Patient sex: M
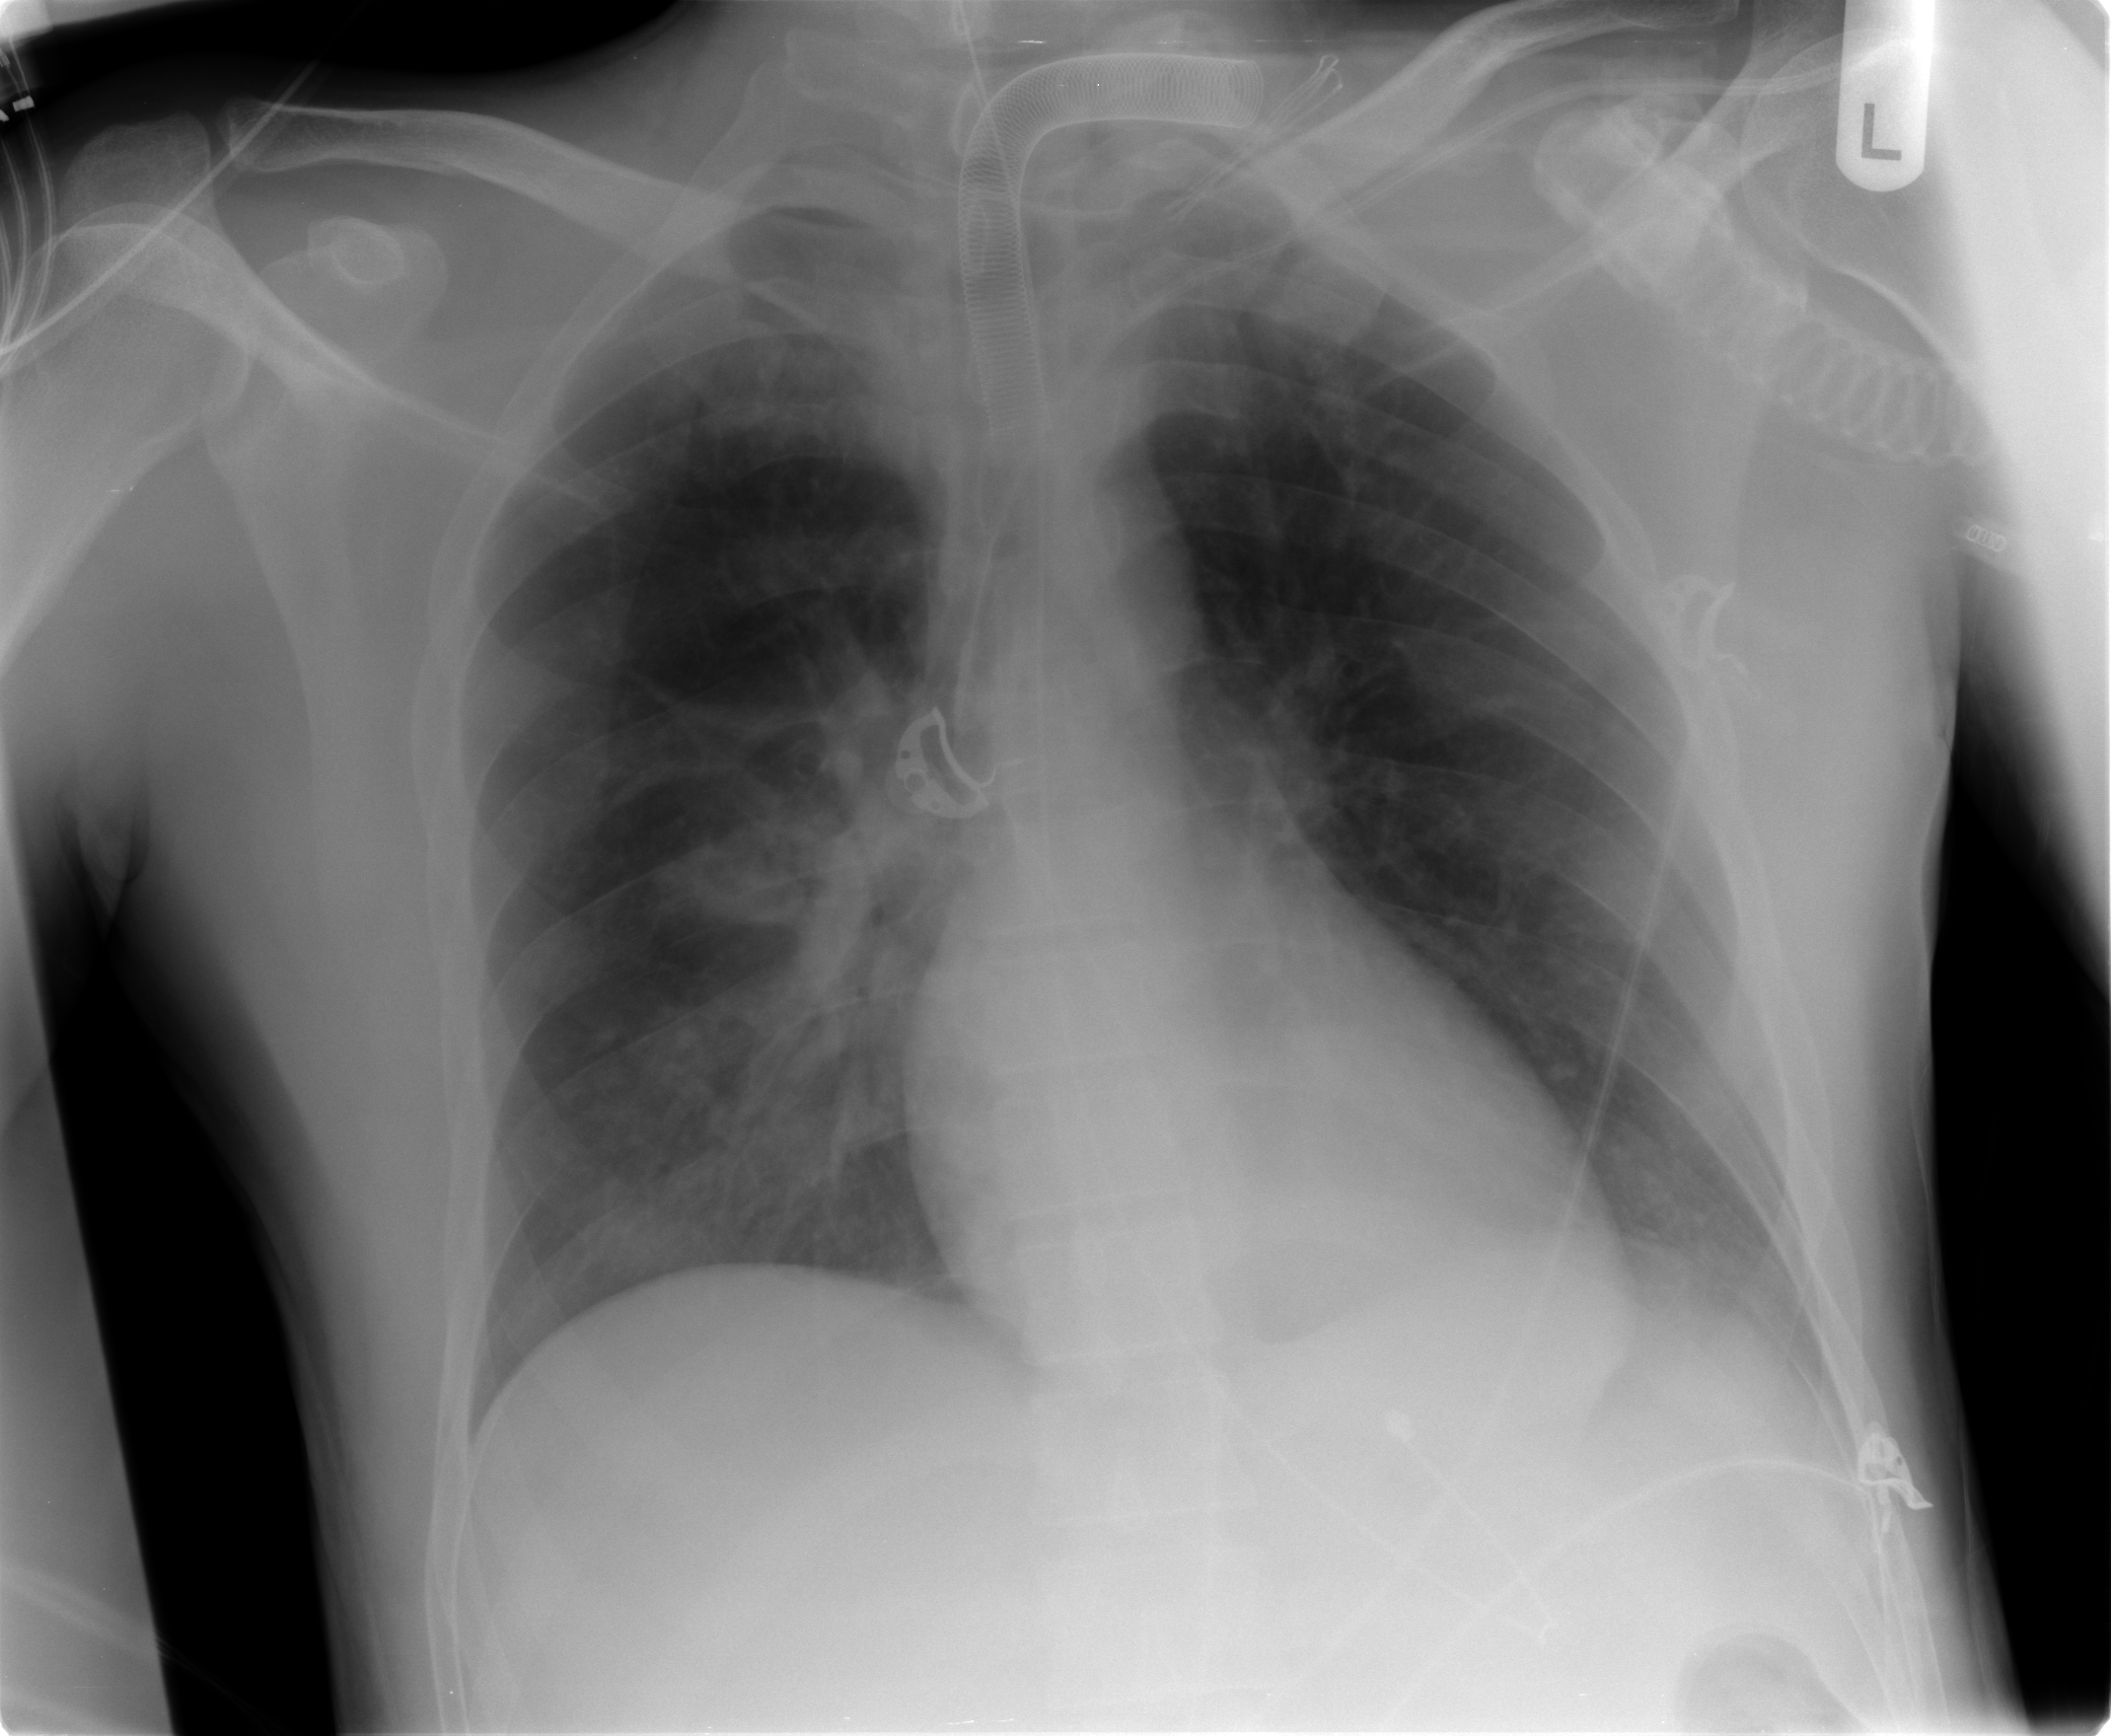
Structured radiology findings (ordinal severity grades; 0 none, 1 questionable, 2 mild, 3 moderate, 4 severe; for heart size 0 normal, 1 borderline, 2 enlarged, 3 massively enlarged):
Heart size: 0
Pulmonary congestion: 0
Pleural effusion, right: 0
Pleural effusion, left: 2
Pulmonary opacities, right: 3
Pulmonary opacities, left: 2
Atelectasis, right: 2
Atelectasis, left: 2